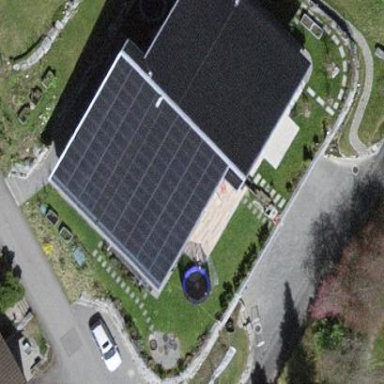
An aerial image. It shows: Solar power generator.